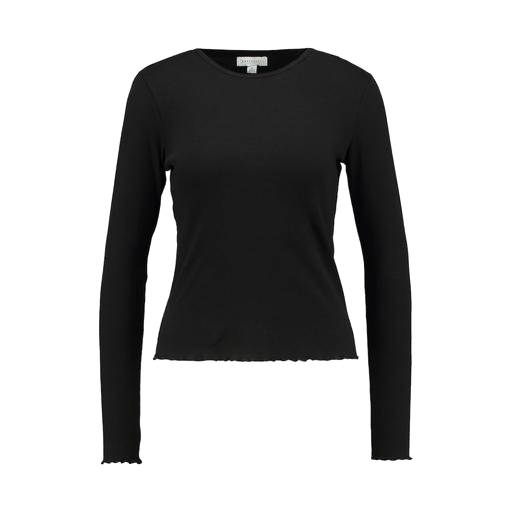
black women's long sleeve t-shirt, black henley long-sleeved ribbed-jersey top, black long-sleeved jersey top, white background